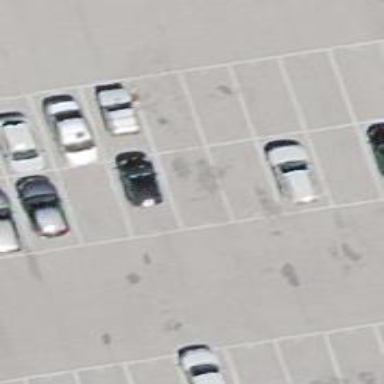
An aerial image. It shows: Car sharing facility.